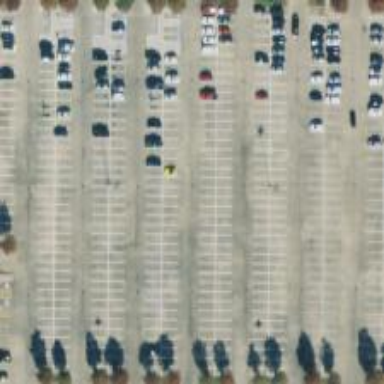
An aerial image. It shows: Parking space.